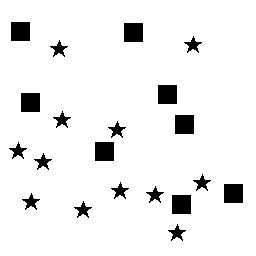
Squares: 8
Triangles: 0
Stars: 12
Total shapes: 20